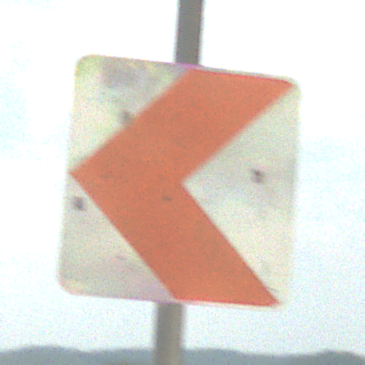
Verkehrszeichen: RichtungstafelnInKurvenKleinRechts
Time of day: MorningAfternoon
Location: Outdoor (Beach)
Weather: PartlyCloudy
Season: NotSpecified
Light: Natural